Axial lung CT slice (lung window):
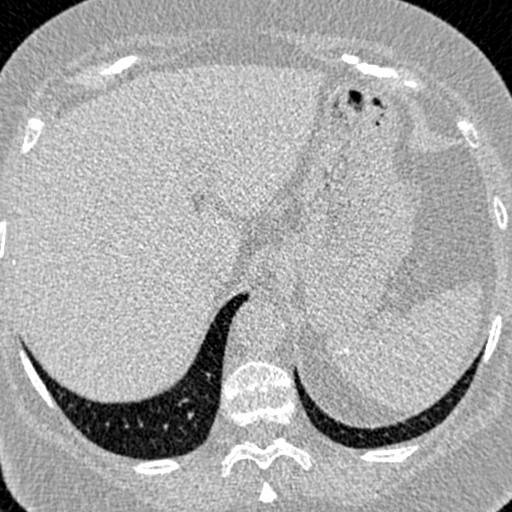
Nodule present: no